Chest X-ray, AP view. Patient: 11 years old, sex F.
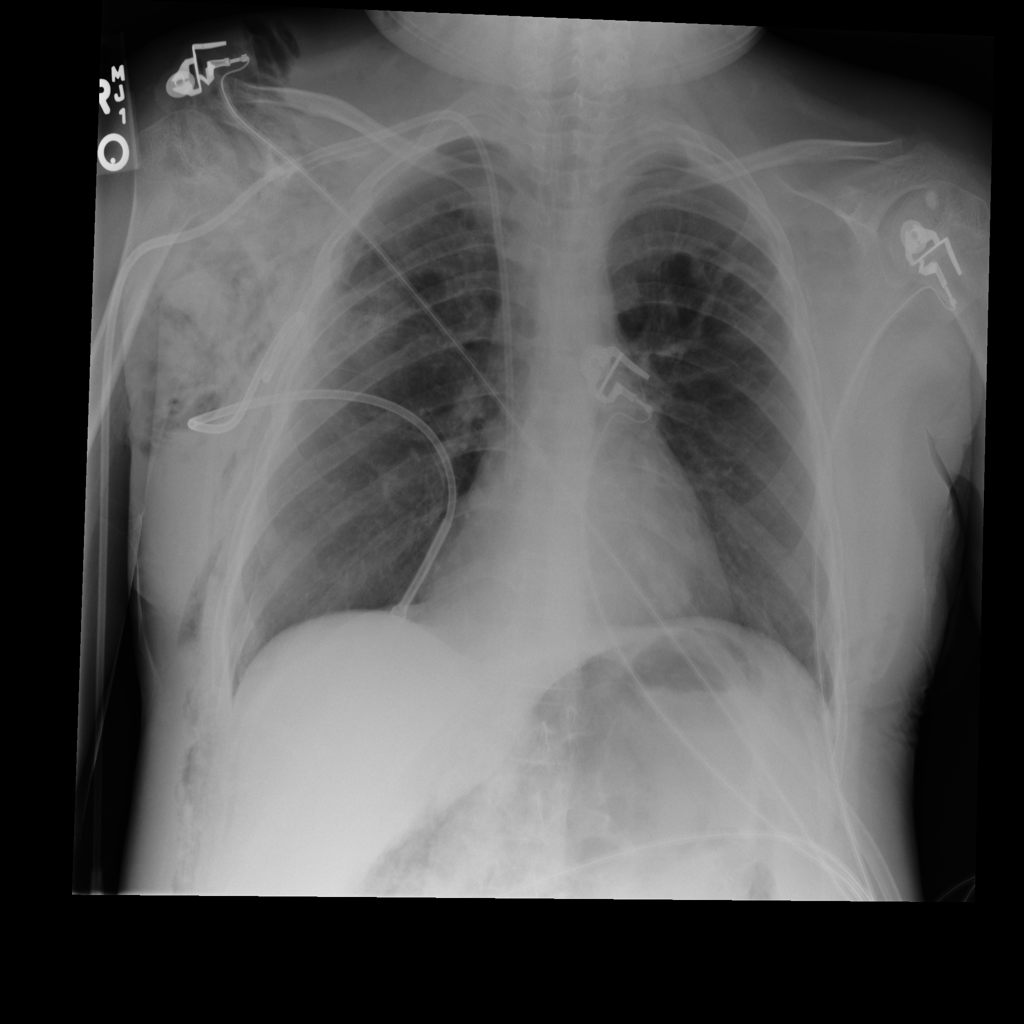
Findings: Emphysema